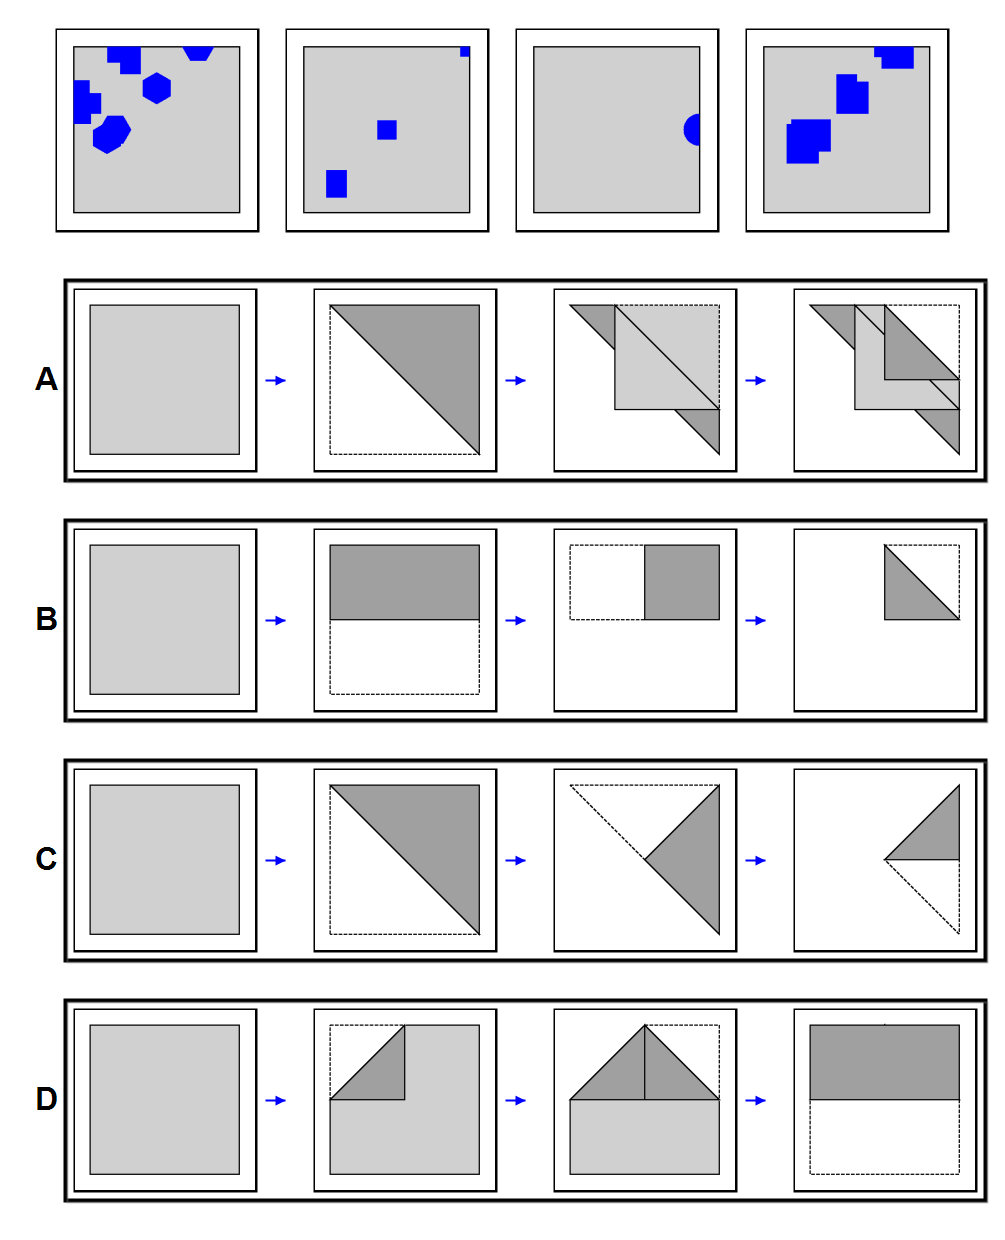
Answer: A